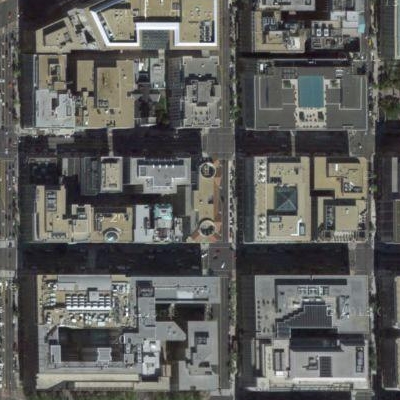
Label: cIndustry